Field crop: maize
Growth stage: 2
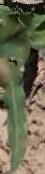
Species: maize